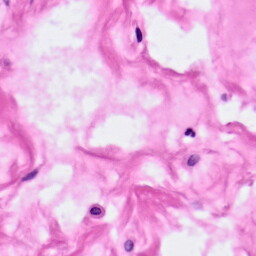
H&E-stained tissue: Pancreatic